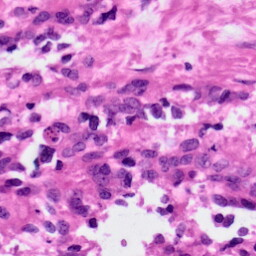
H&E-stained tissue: Ovarian